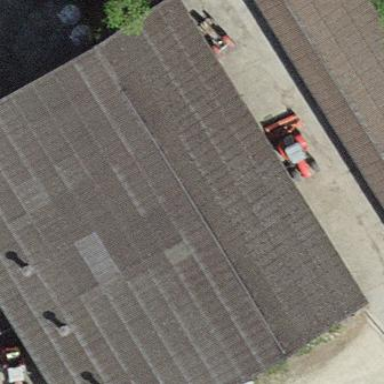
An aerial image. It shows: Rural barn.